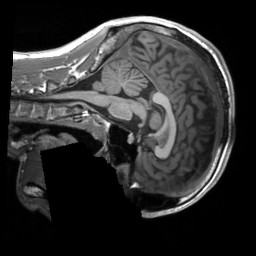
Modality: T1w
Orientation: sagittal
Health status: healthy
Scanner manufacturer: siemens
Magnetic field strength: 3 T
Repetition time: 2.3 s
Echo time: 0.00207 s